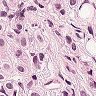
Metastatic tissue present: yes